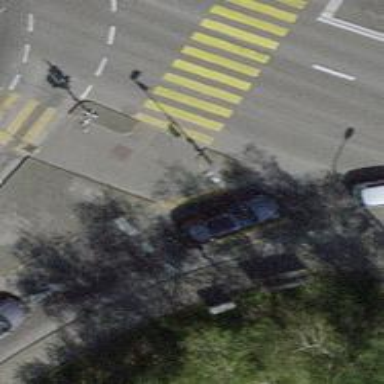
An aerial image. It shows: Footway made of asphalt leading to traffic island.